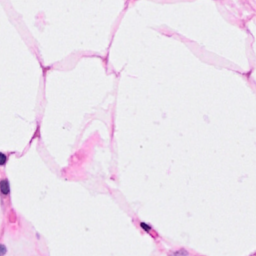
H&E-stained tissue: Breast